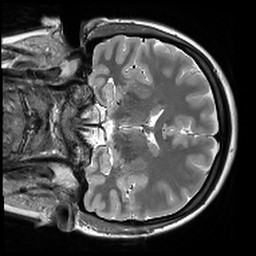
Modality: T2starw
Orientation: coronal
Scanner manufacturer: siemens
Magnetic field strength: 3 T
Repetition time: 9.86 s
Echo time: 0.05 s